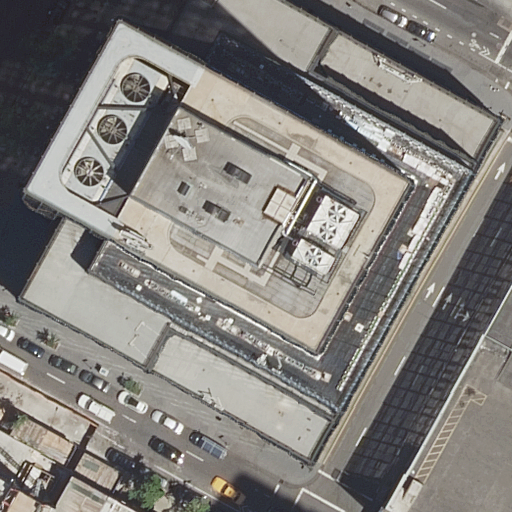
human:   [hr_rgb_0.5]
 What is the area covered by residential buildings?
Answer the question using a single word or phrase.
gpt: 2999m2

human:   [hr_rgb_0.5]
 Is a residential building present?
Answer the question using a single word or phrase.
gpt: yes

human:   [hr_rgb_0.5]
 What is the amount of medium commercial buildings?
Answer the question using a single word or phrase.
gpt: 0

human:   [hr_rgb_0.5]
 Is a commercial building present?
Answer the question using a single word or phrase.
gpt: no

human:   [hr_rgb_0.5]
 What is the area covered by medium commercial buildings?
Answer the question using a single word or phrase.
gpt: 0m2

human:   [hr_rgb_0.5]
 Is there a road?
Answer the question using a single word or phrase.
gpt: yes

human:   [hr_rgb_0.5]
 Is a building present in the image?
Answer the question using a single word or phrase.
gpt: yes

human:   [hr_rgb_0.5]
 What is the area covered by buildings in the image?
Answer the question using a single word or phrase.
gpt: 3070m2

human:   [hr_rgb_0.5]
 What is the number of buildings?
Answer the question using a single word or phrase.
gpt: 4

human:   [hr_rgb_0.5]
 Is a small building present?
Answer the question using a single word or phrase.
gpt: yes

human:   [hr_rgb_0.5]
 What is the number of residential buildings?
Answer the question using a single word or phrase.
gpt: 3

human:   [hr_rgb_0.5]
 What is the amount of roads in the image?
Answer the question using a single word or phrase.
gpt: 4

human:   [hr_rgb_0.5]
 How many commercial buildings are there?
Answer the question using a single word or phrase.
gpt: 0

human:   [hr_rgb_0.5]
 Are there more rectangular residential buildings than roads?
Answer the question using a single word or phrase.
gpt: no

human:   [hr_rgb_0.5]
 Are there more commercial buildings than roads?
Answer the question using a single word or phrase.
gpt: no

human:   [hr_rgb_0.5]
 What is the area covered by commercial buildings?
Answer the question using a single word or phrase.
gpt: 0m2

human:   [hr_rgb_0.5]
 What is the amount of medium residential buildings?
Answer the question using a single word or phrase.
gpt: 0

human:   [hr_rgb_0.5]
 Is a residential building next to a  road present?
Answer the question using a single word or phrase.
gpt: yes

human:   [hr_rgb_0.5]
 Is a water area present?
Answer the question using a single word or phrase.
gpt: no

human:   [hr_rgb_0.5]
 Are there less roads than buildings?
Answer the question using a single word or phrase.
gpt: no

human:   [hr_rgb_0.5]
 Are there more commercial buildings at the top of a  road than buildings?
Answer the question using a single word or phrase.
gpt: no

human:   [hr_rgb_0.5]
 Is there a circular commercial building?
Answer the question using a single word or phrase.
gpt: no

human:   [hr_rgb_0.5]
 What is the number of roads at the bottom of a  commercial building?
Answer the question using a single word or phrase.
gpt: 0

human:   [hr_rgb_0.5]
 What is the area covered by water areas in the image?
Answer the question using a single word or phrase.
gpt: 0m2

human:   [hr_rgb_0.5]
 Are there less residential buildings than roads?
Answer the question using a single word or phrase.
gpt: yes

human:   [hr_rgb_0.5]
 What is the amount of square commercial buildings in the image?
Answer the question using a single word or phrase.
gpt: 0

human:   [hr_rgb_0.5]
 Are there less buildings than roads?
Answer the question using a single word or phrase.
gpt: no

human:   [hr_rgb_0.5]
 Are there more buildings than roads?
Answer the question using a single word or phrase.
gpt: no

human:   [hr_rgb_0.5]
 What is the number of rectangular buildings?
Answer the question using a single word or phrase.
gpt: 3

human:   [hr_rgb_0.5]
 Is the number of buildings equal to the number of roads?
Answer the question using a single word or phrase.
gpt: yes

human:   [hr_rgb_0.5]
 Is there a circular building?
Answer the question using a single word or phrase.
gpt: no

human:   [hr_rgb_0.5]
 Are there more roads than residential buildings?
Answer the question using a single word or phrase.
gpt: yes

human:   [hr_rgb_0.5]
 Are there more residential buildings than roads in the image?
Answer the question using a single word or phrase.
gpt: no

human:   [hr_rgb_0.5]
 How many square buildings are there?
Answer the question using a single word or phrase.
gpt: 0

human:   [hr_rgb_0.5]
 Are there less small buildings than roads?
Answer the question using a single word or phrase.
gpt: yes

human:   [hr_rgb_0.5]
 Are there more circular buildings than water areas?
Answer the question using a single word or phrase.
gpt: no

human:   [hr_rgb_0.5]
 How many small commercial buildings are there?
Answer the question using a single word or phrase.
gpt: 0

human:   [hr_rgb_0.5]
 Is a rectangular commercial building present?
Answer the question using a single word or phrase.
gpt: no

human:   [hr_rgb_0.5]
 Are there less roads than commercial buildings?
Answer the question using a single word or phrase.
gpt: no

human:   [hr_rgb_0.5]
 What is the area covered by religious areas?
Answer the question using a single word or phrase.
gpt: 0m2

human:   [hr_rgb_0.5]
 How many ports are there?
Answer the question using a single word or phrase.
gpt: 0

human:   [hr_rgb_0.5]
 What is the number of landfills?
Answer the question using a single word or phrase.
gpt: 0

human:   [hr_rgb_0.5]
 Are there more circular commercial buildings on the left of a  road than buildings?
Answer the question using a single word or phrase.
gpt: no

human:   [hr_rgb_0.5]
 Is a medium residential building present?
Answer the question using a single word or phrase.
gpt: no

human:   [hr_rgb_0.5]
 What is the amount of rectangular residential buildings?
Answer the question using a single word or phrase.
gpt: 2

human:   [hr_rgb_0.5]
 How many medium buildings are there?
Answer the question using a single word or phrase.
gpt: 0

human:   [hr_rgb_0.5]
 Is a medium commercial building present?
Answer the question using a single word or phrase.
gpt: no

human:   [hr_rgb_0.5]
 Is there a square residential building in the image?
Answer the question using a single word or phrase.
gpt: no

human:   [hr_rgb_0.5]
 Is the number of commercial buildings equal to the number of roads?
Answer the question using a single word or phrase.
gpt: no

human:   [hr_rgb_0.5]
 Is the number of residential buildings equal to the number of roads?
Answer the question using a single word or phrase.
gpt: no

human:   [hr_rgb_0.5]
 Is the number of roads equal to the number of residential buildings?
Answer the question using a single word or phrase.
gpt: no

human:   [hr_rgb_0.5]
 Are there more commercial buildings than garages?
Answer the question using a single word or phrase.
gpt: no

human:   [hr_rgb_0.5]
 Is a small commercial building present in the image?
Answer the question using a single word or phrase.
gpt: no

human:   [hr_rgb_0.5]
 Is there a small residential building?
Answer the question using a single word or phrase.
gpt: yes

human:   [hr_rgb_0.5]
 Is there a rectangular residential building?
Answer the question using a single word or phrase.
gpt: yes

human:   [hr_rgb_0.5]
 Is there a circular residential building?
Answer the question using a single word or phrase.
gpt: no

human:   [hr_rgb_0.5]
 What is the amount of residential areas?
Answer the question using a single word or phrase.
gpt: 0

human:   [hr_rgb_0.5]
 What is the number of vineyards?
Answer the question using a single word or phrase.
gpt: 0

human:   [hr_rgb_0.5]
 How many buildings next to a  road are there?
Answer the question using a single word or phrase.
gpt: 4

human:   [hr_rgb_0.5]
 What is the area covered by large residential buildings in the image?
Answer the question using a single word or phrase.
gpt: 2981m2

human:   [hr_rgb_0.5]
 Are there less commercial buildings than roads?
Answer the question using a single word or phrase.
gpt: yes

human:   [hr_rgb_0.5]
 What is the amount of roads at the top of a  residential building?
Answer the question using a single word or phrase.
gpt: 4

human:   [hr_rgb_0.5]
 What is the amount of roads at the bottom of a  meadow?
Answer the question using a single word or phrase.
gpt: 0

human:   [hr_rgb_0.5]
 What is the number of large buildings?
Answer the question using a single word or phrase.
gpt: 2